Field crop: maize
Growth stage: 2
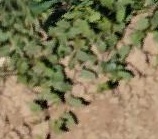
Species: convolvulus